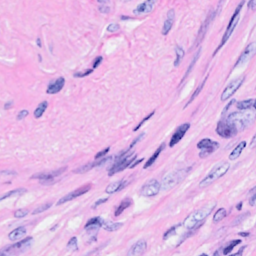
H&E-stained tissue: Breast